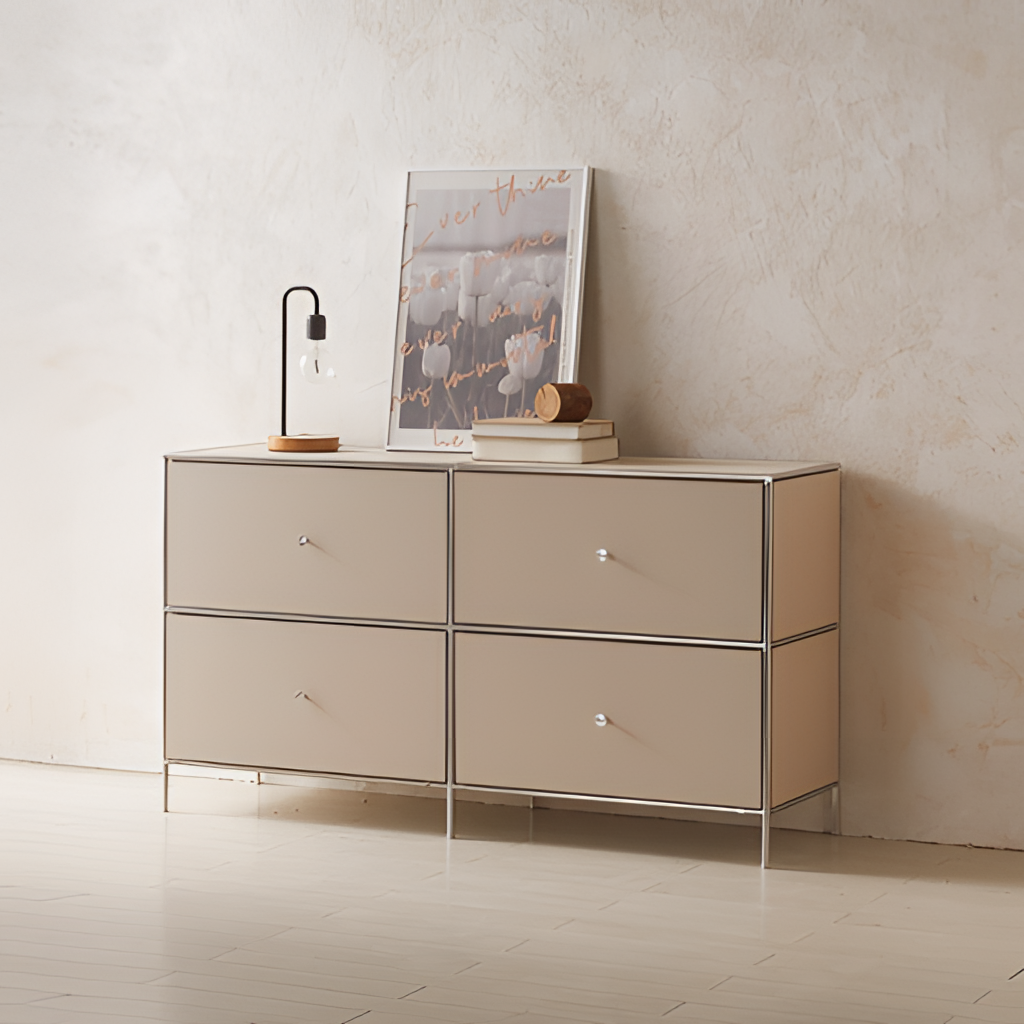
living room, beige metal dresser, beige plaster wallpaper, with textured pattern, minimalist, beige wood flooring, with plank pattern